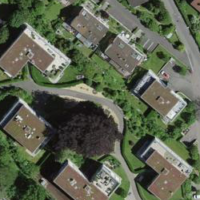
EUNIS habitat code: 55
Species observed at this site:
Fagus sylvatica
Cornu aspersum
Plantago major